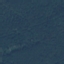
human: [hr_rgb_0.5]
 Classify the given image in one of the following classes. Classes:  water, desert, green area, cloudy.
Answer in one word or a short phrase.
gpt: green area